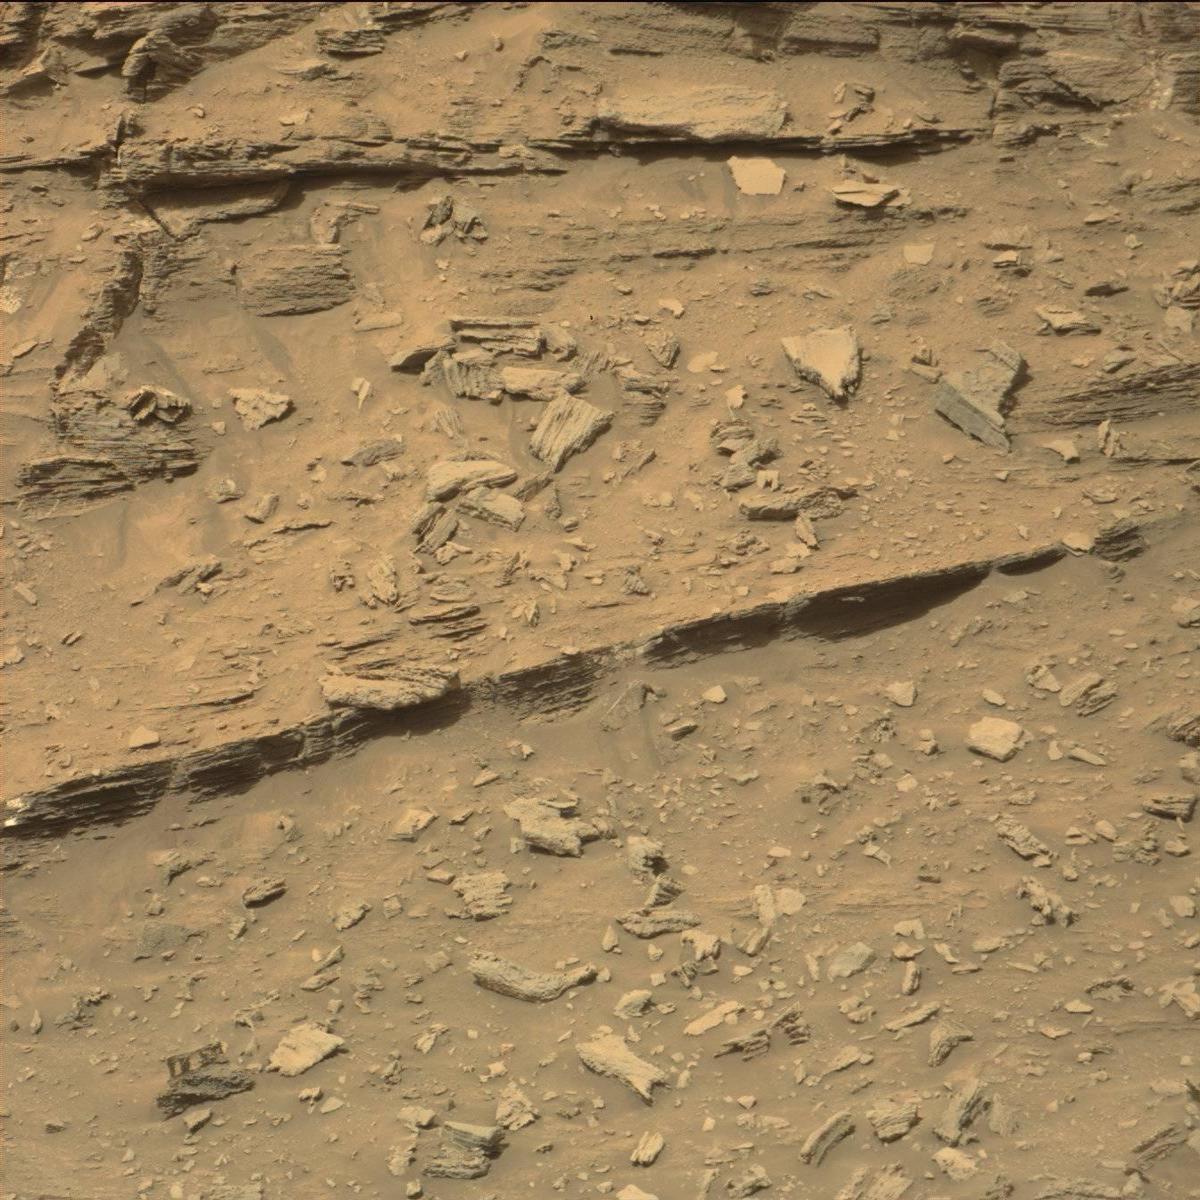
Terrain classes present: Bedrock, Rock, Sand / Soil